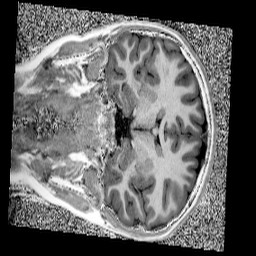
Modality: UNIT1
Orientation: coronal
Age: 10
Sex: female
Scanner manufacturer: siemens
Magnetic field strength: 3 T
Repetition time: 4 s
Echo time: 0.00303 s